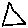
Label: triangle